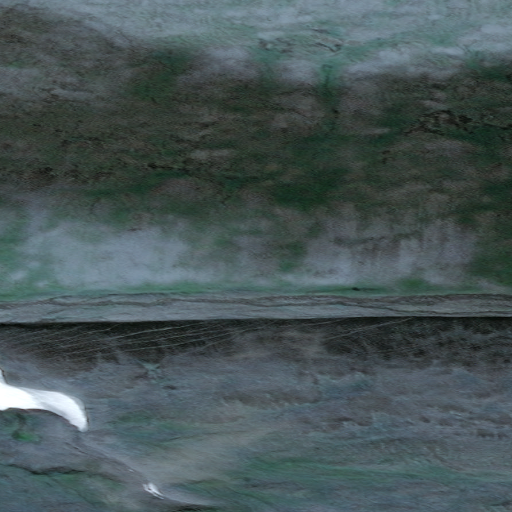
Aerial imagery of mountain in Alaska named Nucleus Mountain containing only unknown